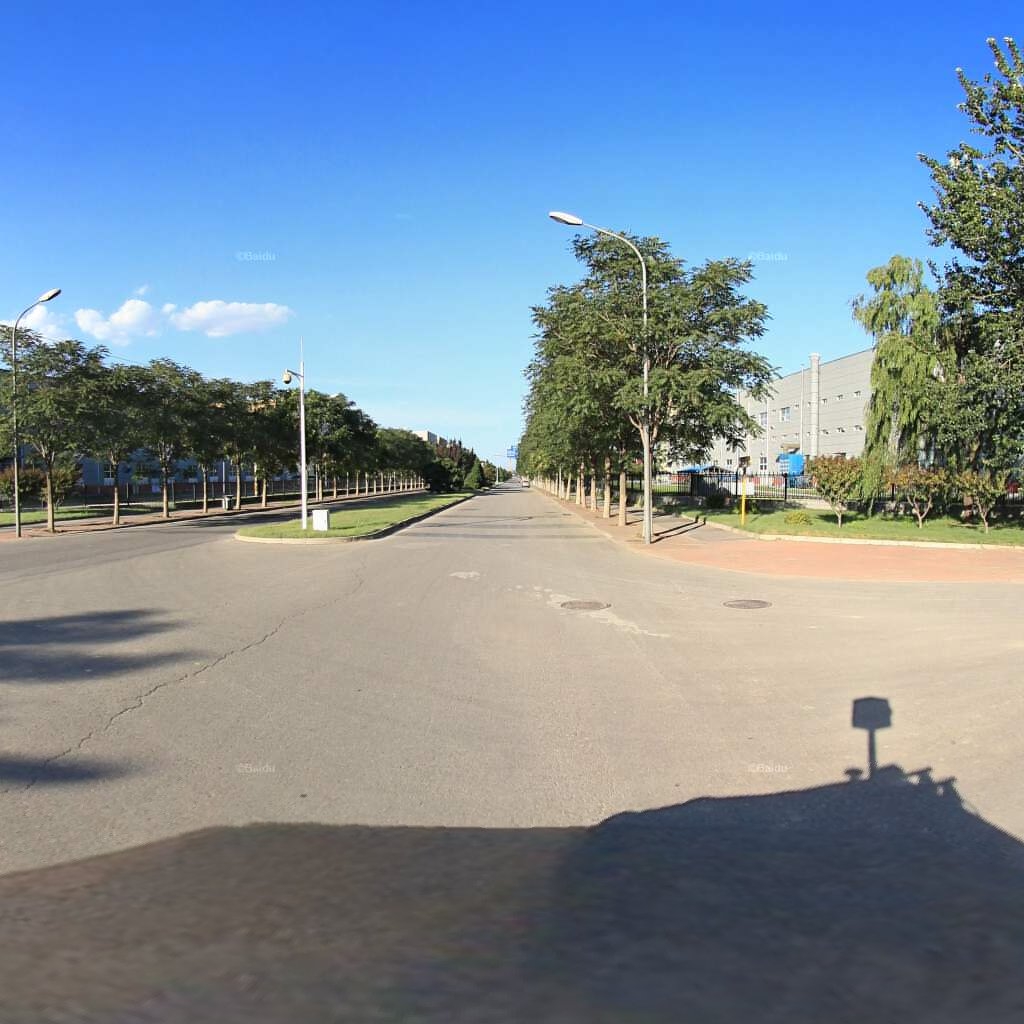
Region: Haidian
Road damage annotations: longitudinal crack, manhole cover, manhole cover